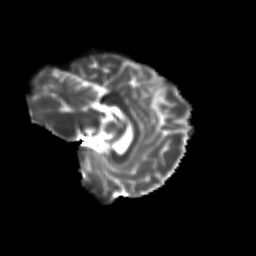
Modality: T2w
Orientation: sagittal
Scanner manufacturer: siemens
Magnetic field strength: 3 T
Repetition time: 9.2 s
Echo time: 0.084 s